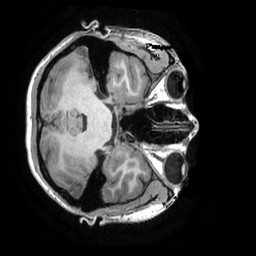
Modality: T1w
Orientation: axial
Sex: female
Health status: healthy
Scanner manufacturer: ge